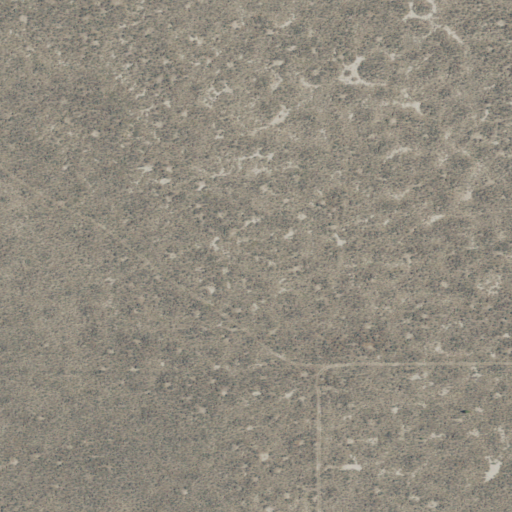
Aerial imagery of plain(s) in Oregon named Ant Flat containing only shrub